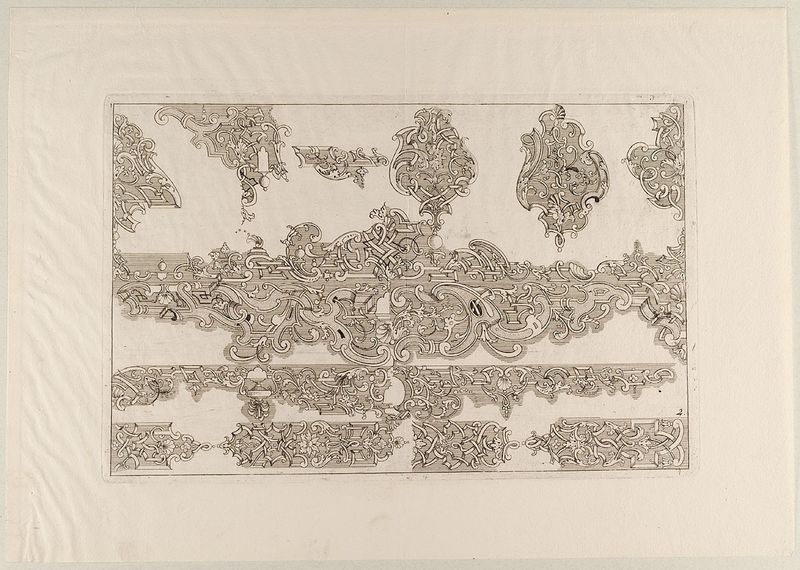
Titel: Unterschiedliche Ornamente aus Laub- und Bandelwerk, Blatt 2 aus der Folge 'Gantz Neu invindirtes Laub und Bandelwercks Erster Theil'
Künstler: Johann Jacob Baumgartner
Standort: Hamburg
Institution: Museum für Kunst und Gewerbe Hamburg
Schlagwörter: ornament, pflanzen, papier, grafik, graphik, dekoration, ornamente, kerzen, fotografie, photographie, druckgraphik, druckgrafik, stich, laubwerk, blattwerk, kupferstich, randornament, bandelwerk, reproduktionen, druckerzeugnisse, ornamentstich, vorlageblätter